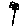
Label: flower